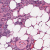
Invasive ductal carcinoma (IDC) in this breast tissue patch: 1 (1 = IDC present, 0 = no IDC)